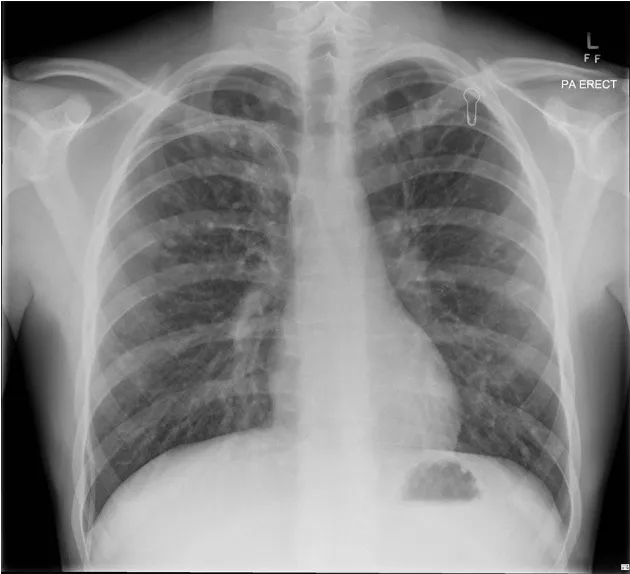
Chest x-ray, prior to commencing treatment.
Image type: radiology (x_ray)